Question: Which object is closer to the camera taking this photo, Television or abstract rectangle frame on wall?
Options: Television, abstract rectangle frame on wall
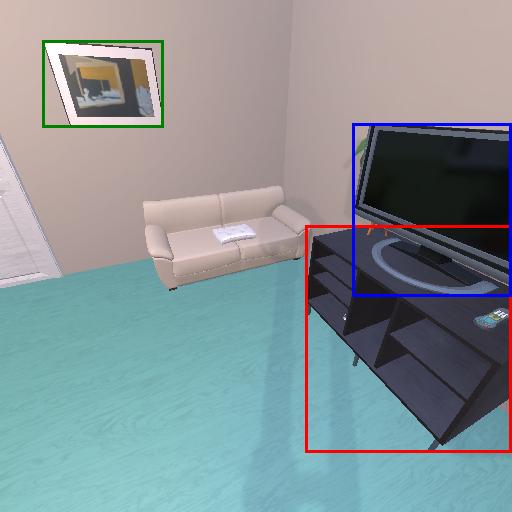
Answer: Television